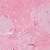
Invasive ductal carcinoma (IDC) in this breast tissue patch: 0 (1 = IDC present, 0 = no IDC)